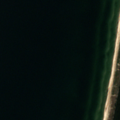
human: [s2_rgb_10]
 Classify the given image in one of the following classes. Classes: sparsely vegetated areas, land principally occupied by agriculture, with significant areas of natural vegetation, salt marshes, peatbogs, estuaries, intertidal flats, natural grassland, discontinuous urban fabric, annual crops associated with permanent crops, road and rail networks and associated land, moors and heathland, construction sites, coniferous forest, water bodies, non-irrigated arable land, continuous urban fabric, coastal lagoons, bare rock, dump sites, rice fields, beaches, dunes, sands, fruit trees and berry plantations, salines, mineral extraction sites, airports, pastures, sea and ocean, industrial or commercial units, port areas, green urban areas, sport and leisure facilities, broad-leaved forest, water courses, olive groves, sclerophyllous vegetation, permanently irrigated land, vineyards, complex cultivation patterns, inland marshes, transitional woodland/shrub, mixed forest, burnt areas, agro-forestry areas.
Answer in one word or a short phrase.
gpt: coniferous forest, beaches, dunes, sands, sea and ocean